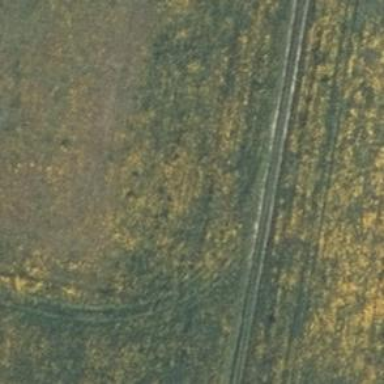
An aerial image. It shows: Grass track with grade 5 tracktype.